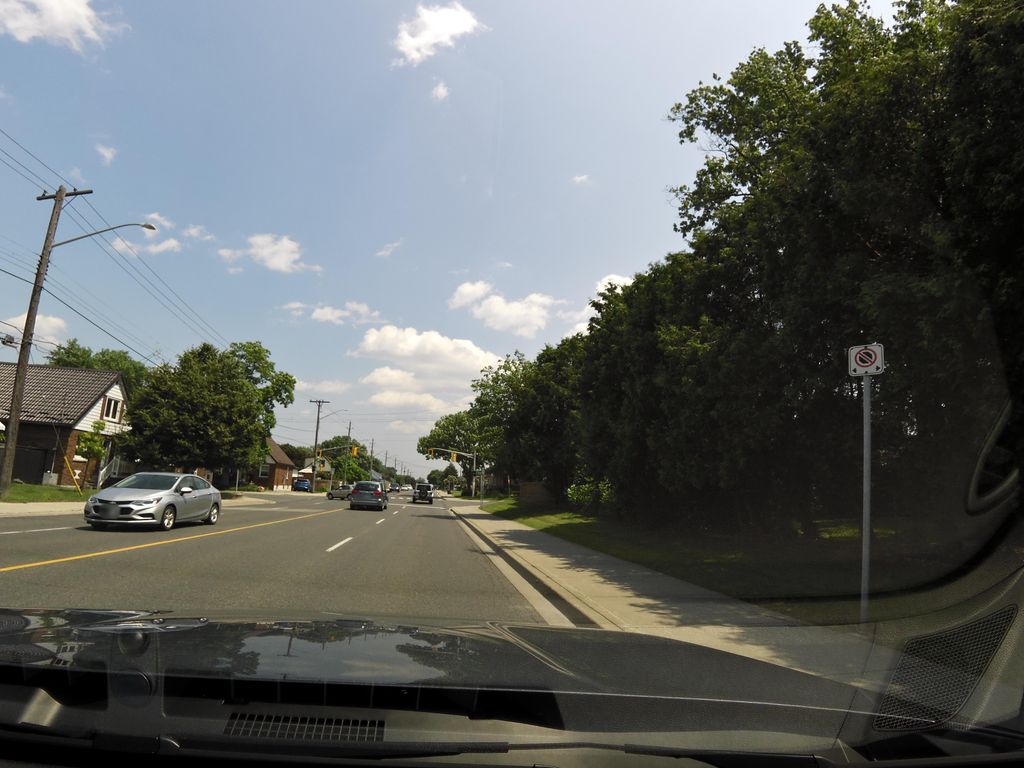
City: hamilton